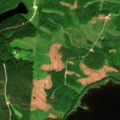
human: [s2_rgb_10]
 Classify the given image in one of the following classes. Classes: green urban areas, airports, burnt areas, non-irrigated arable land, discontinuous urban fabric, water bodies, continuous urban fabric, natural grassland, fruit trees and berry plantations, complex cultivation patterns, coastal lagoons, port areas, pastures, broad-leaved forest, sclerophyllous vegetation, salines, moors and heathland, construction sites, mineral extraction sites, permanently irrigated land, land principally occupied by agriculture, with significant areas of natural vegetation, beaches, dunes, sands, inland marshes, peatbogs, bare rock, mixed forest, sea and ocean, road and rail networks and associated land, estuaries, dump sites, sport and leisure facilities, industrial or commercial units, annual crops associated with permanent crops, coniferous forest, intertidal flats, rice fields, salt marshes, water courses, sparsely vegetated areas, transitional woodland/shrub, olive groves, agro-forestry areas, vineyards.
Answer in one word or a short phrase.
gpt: broad-leaved forest, coniferous forest, mixed forest, transitional woodland/shrub, water bodies